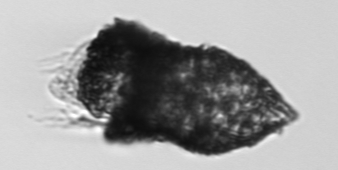
Label: Tintinnopsis